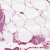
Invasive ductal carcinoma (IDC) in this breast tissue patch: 0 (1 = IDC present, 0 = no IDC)